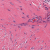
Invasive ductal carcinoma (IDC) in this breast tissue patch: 0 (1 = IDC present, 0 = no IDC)